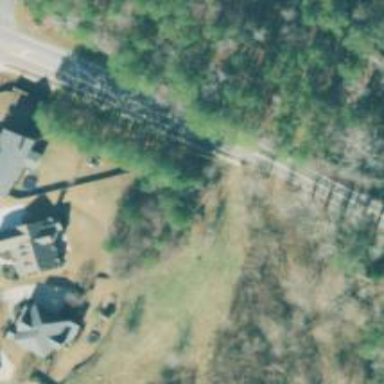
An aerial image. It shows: Culvert tunnel.